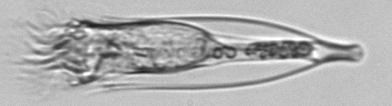
Label: Favella